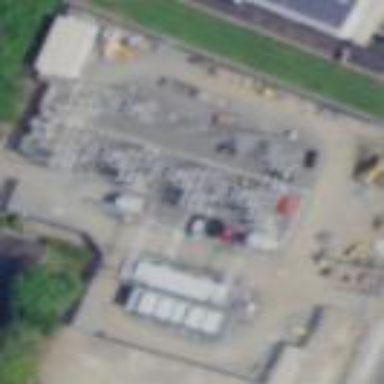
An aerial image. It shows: Power substation.